Aerial crown-view tile of a tropical tree (Barro Colorado Island, Panama), acquired 20240918:
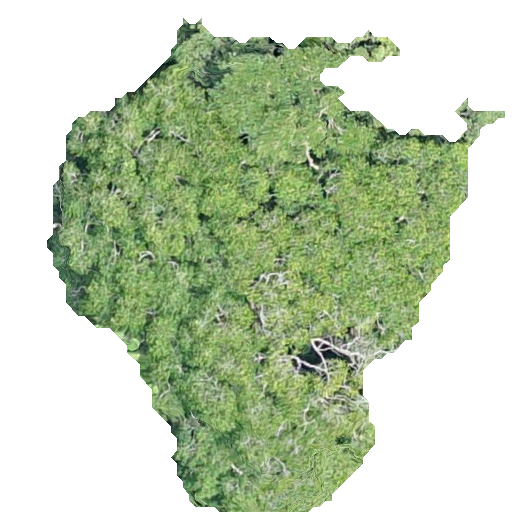
Species: Guatteria lucens
GBIF accepted scientific name: Guatteria lucens
Crown area: 210.894 m²